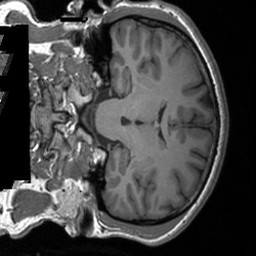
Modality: T1w
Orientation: coronal
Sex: male
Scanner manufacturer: siemens
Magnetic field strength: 3 T
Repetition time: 1.9 s
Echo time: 0.00226 s